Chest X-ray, PA view. Patient: 55 years old, sex F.
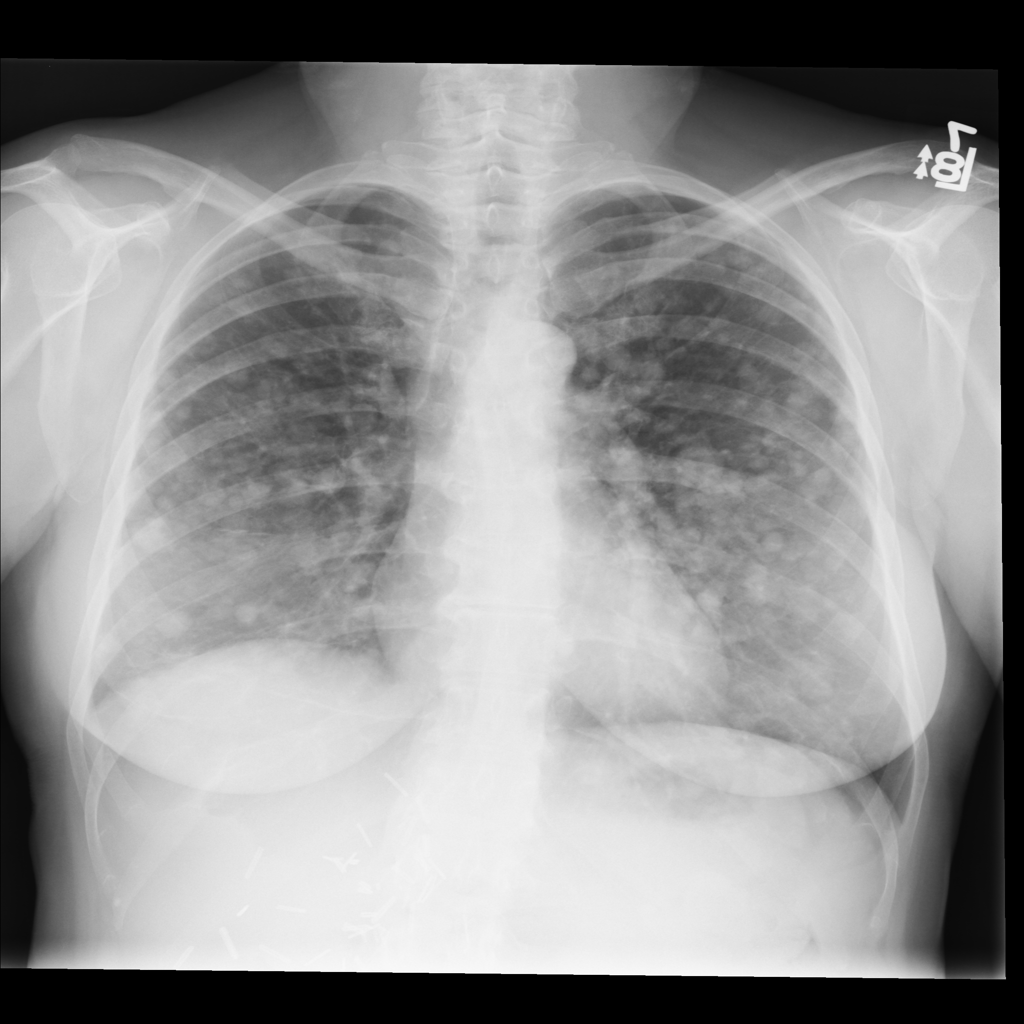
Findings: Infiltration